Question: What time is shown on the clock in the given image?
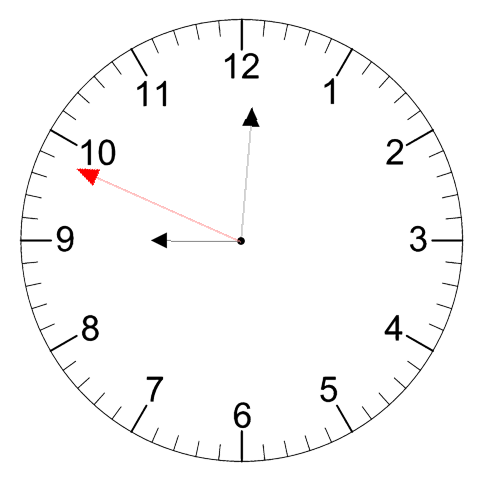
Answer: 09:00:49